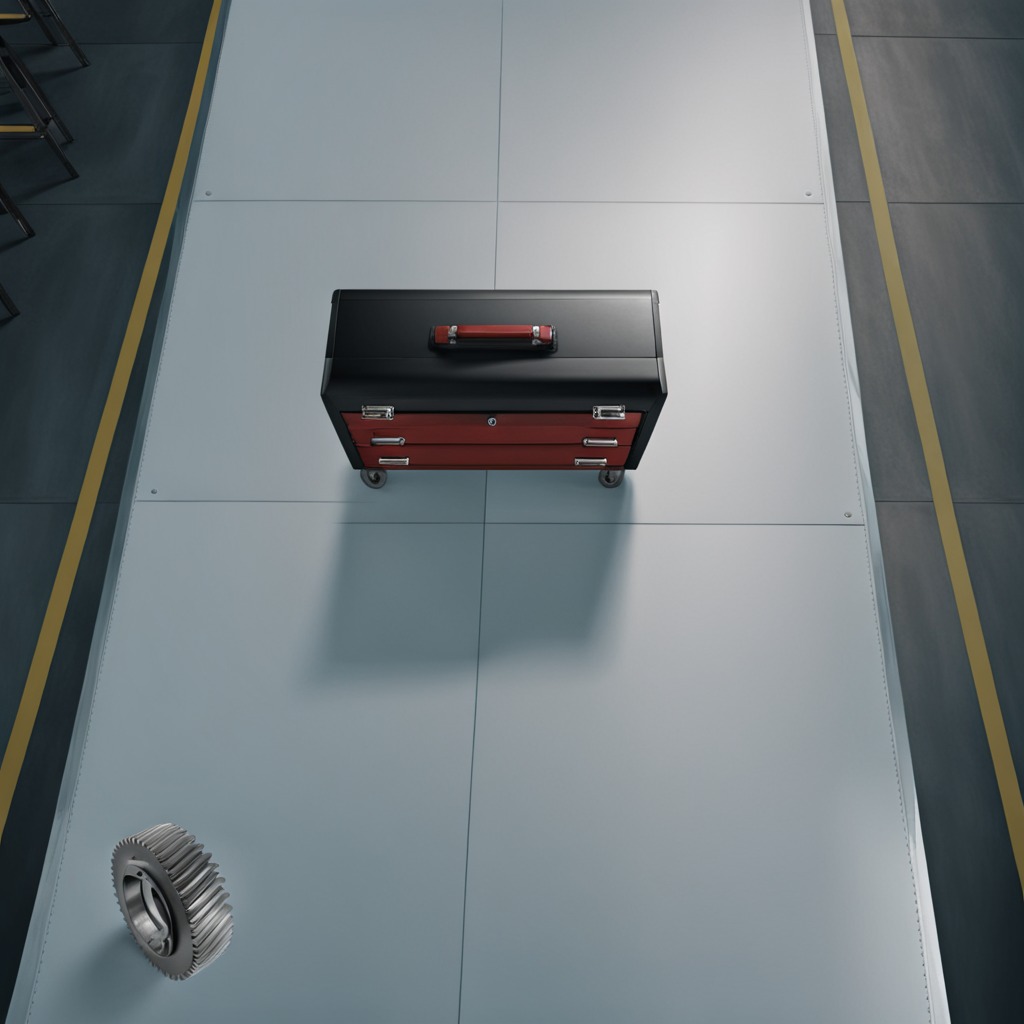
A steel gear with teeth is lying on a toolbox surface in an airplane hangar workshop 8K.